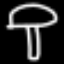
Label: mushroom